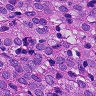
Metastatic tissue present: yes